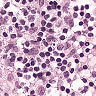
Metastatic tissue present: no